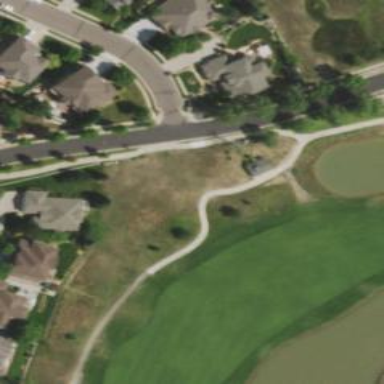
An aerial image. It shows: Golf cartpath that is also road path.